Field crop: maize
Growth stage: 1
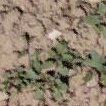
Species: convolvulus